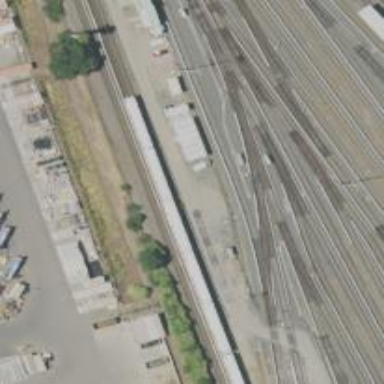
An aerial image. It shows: Electrified rail in service yard.